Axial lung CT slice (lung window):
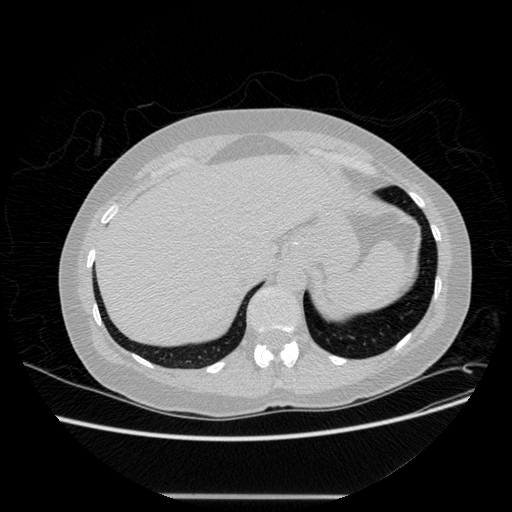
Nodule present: no